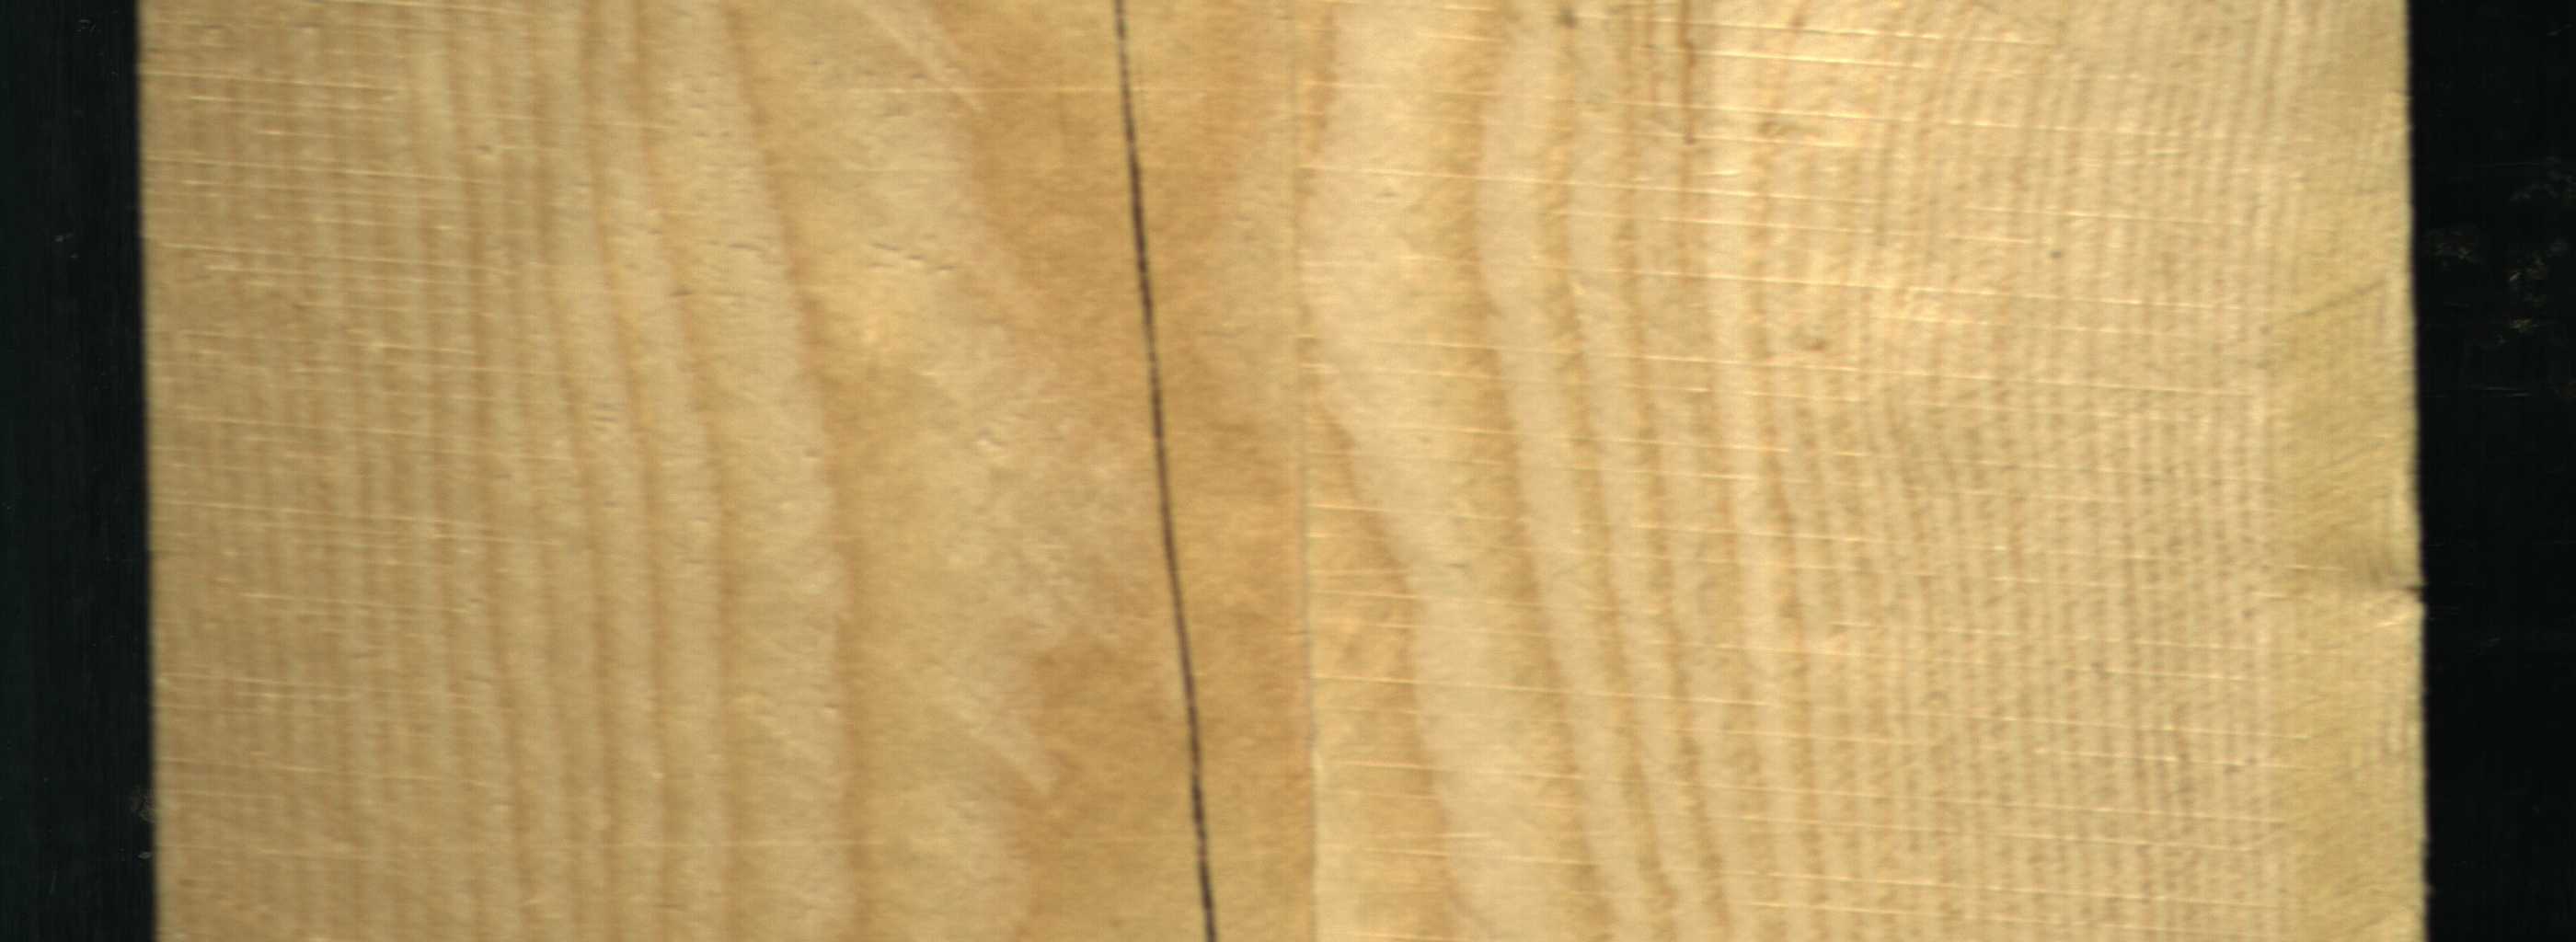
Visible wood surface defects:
Crack